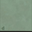
Piece: xx